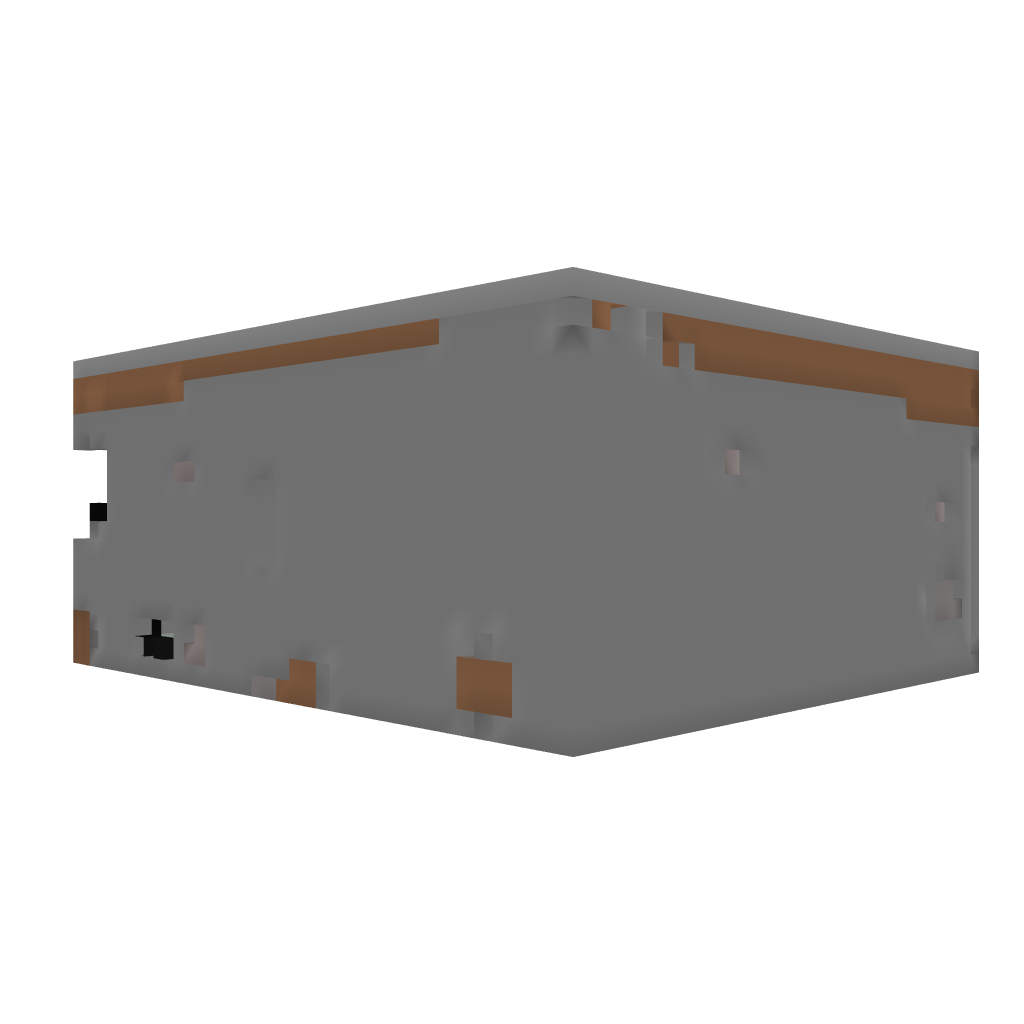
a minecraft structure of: Super Efficient Mob Grinder